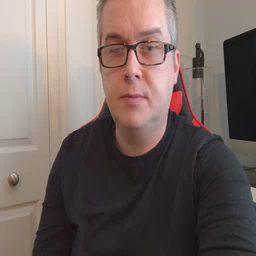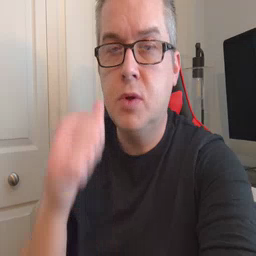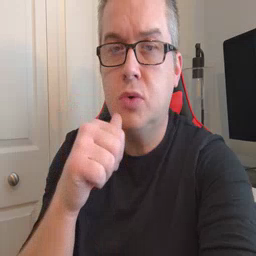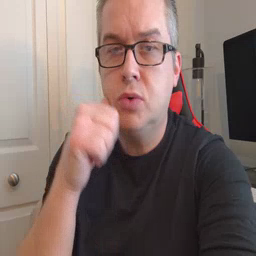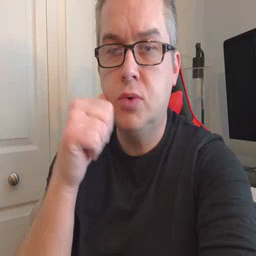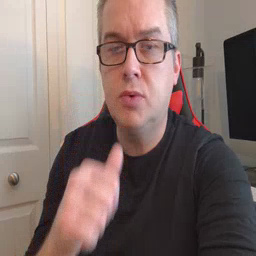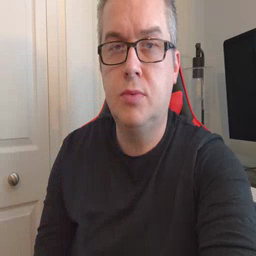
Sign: girl